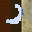
Label: 2